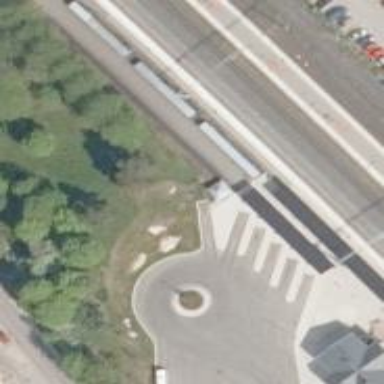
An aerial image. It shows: Busway road.